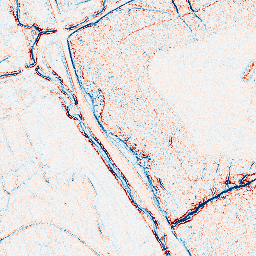
Category: edge_preserving
Decomposition family: bilateral
Decomposition parameters: d: 5
sigma_color: 75
sigma_space: 25
Upsampling method: bicubic_16x
Upsampling parameters: scale: 16
Upsampling scale: 16